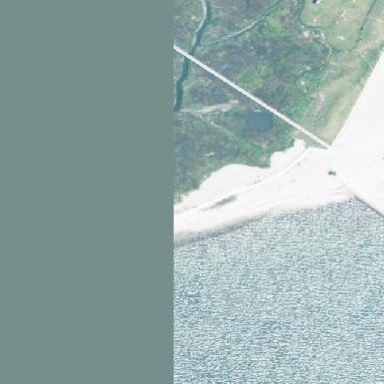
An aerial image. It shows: Scenic beach with natural beauty.